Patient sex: M
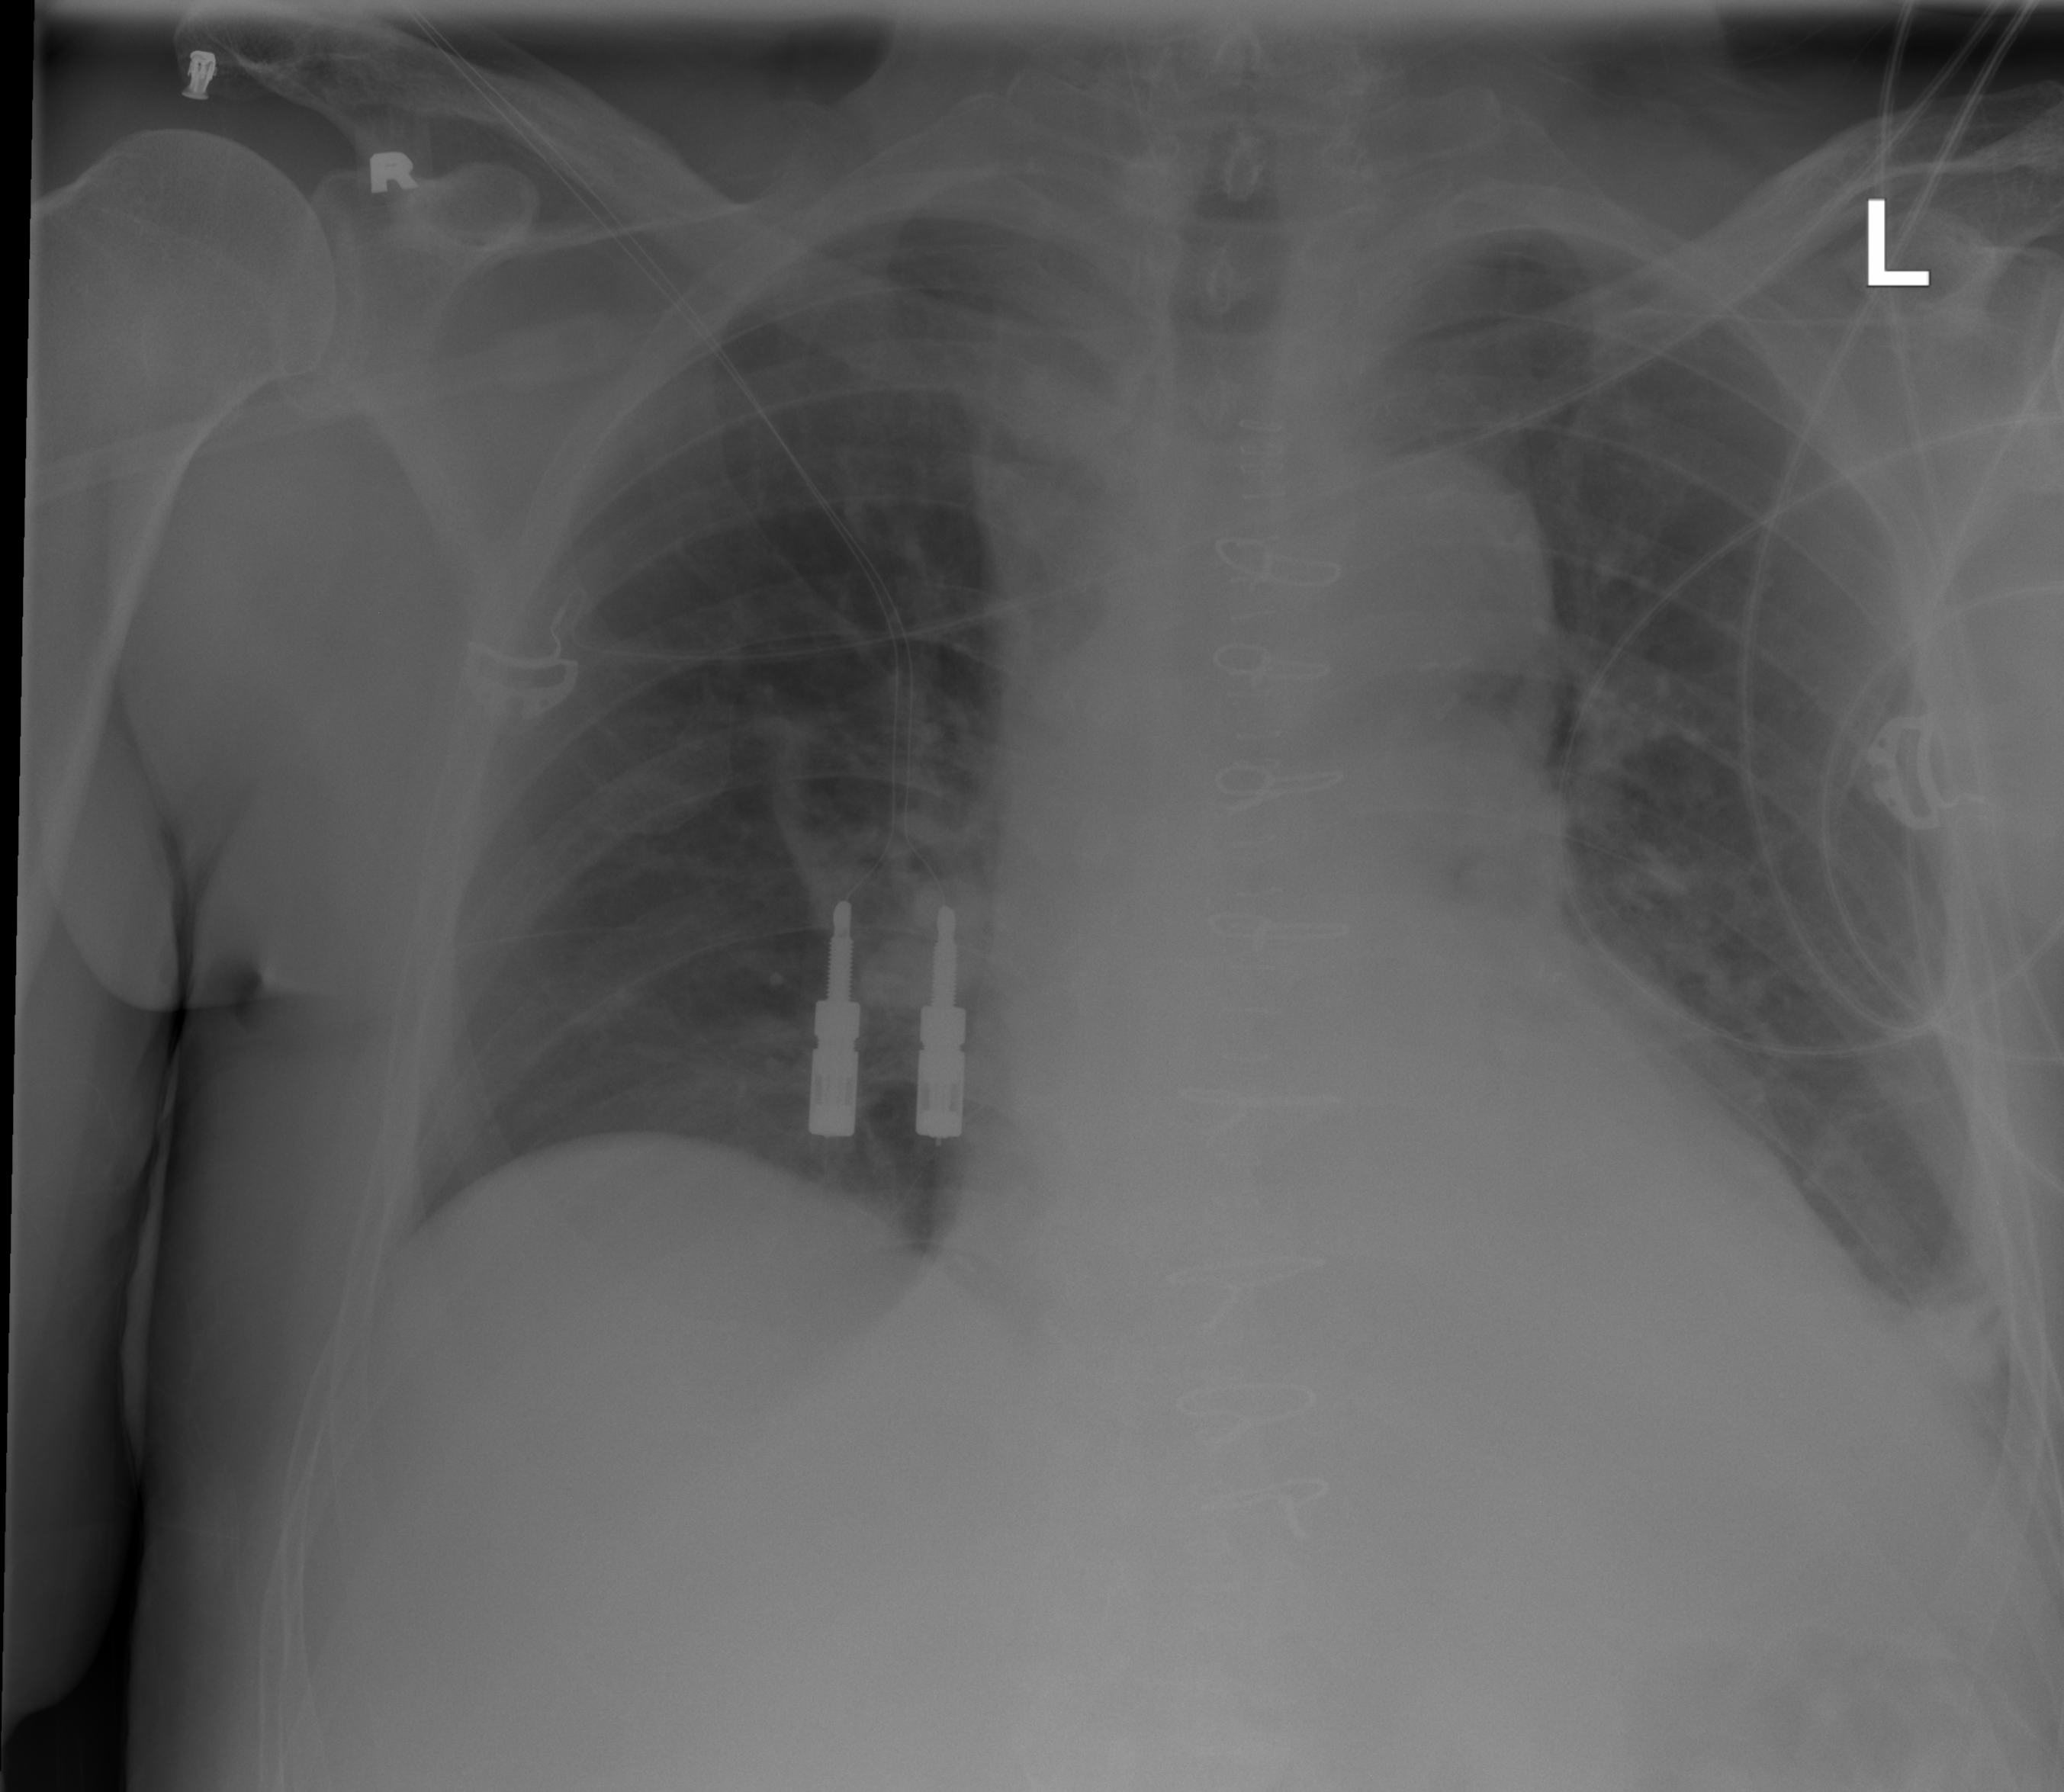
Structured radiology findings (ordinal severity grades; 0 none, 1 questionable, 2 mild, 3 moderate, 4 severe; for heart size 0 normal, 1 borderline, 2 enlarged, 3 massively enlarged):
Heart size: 2
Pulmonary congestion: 2
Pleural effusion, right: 0
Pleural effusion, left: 0
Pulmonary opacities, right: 0
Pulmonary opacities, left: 0
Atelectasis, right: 0
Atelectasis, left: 2